Question: When I backspace and the string is less than 0 then the application shows the following error

The code I am using is the following:
'''
#include <iostream>
#include <cstdlib>
#include <cstring>
#include <conio.h>
#include <string>
using namespace std;
int main()
{
std::string a = "";
char c;
for (int i = 0; i < 1000; i++)
{
c = _getch();
if (c == '
')
break;
if (c == 8)
{
cout << '';
cout << ' ';
cout << '';
a.resize(a.length() - 1);
}
else
{
cout << "*";
a += c;
}
}
return 0;
}
'''
Can you please advice?
I have changed my code to be the following but now when I press backspace it doesn't allow any input into the program.
'''
if (!a.empty())
{
if (c == 8)
{
cout << '';
cout << ' ';
cout << '';
a.resize(a.length() - 1);
}
else
{
cout << "*";
a += c;
}
}
else
{
continue;
}
'''
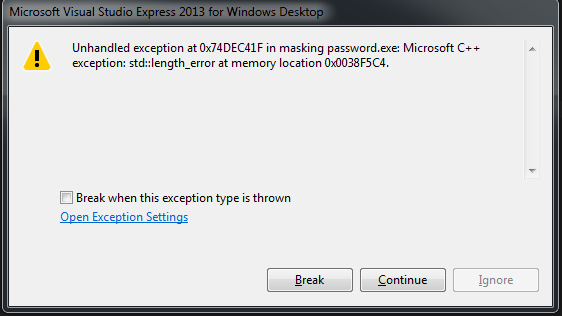
Answer: Don't resize below zero... this seems pretty straightforward. Edit - that is to say, check if the string is empty before reducing the size.